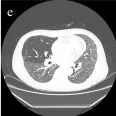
Chest CT findings of case 2. (E, F) For the 10th-day performance: bilateral lung texture enhancement, bilateral lung parenchyma diffuse mist shadow, bilateral lung (see multiple flocculents), and cord-like density increased shadow.
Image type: radiology (ct)